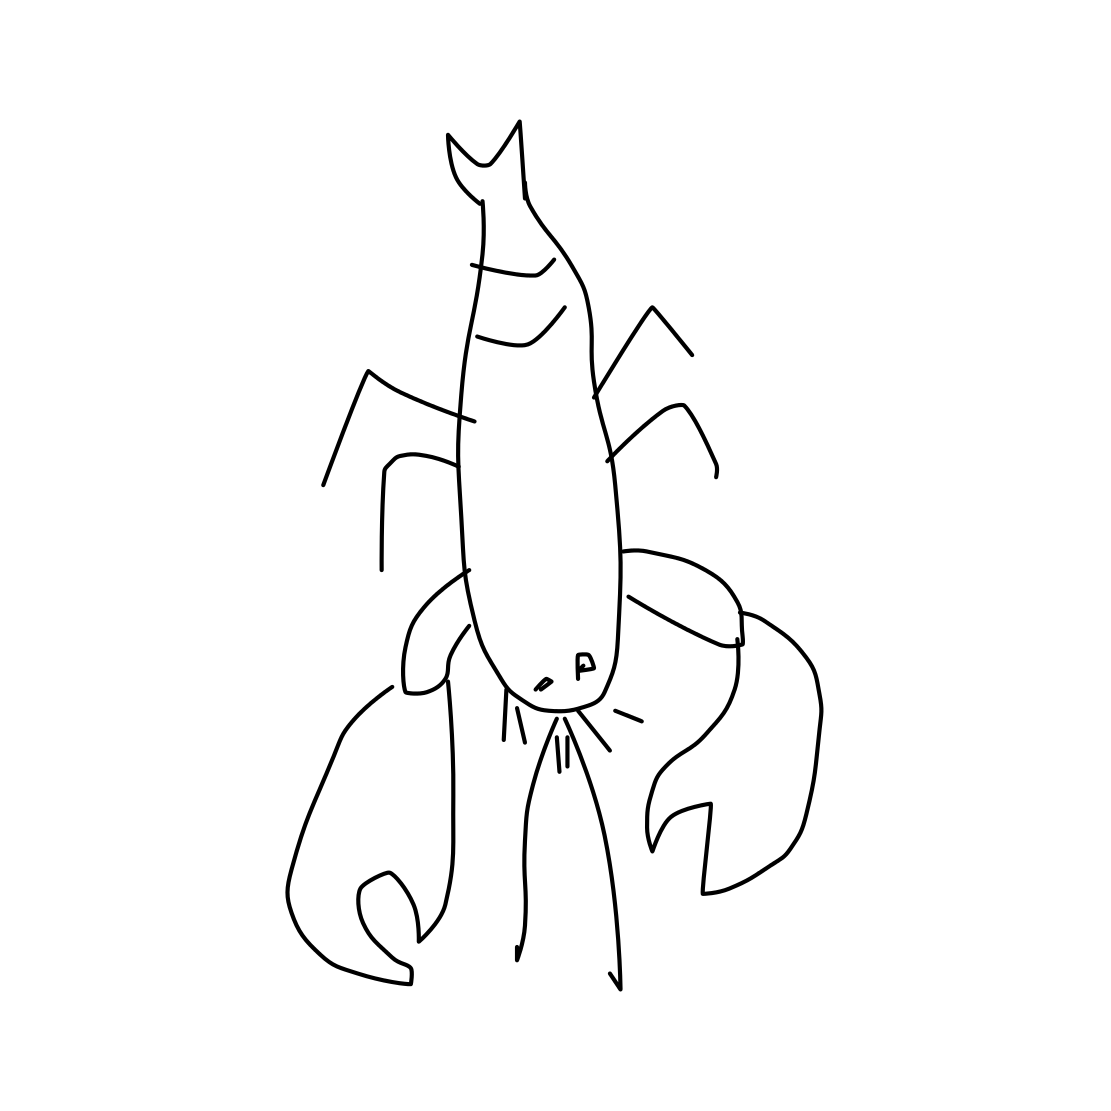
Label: lobster